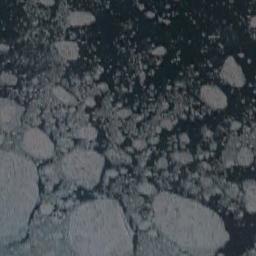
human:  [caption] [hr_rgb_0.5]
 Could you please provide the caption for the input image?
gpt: Several large pieces of sea ice and a lot of small pieces of sea ice gather together .

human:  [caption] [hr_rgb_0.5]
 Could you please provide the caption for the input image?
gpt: There are sea ice of different sizes .

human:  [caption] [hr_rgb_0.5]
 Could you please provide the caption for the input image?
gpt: There are many ice on the dark green sea .

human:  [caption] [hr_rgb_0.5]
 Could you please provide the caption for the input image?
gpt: Countless ice cubes of all sizes are closely connected into a large piece floating on the deep blue sea .

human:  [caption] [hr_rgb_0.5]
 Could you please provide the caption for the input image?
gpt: There are some sea ice linked into sheets .